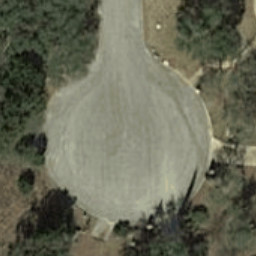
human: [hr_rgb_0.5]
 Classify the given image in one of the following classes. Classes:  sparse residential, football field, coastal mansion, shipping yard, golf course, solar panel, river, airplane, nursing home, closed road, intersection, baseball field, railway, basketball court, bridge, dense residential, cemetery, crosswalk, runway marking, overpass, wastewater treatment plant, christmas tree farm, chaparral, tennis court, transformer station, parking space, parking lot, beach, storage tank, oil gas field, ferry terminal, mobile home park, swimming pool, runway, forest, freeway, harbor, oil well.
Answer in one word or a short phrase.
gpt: closed road